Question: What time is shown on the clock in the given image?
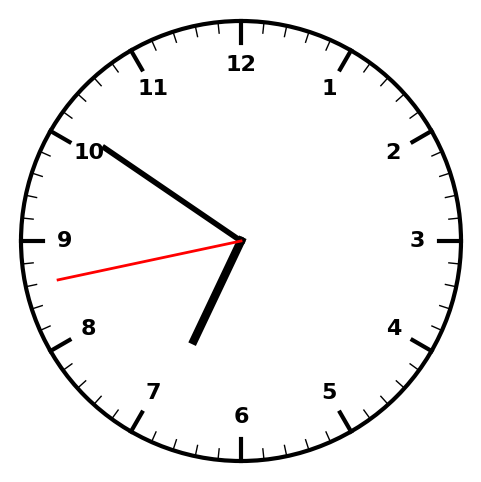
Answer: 06:50:43